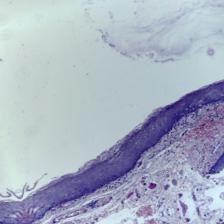
Diagnosis: Normal